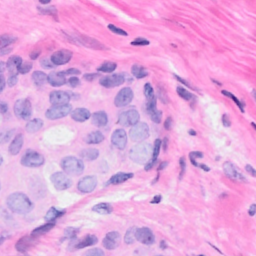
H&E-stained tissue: Breast